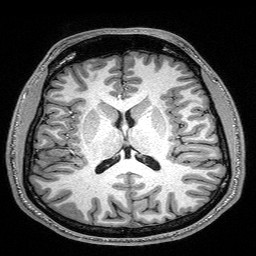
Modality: T1w
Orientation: coronal